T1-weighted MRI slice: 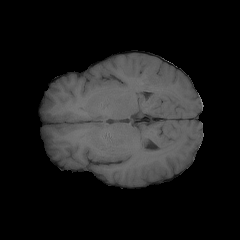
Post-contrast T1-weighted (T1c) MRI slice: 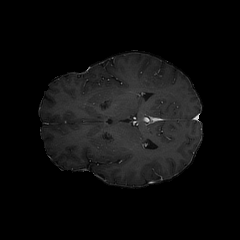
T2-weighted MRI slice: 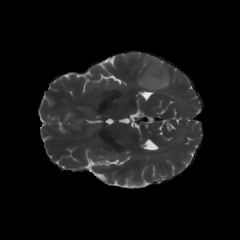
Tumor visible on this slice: yes